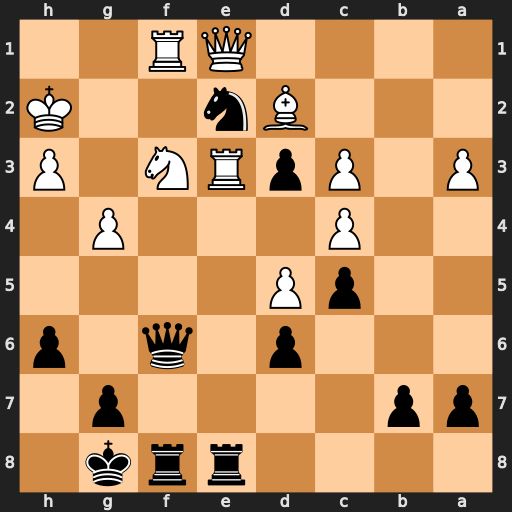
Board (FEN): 4rrk1/pp4p1/3p1q1p/2pP4/2P3P1/P1PpRN1P/3Bn2K/4QR2
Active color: b
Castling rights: -
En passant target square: -
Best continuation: Qf4+ Kg2 Rxe3